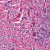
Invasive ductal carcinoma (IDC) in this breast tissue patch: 1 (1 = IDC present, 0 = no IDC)